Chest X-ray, PA view. Patient: 25 years old, sex M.
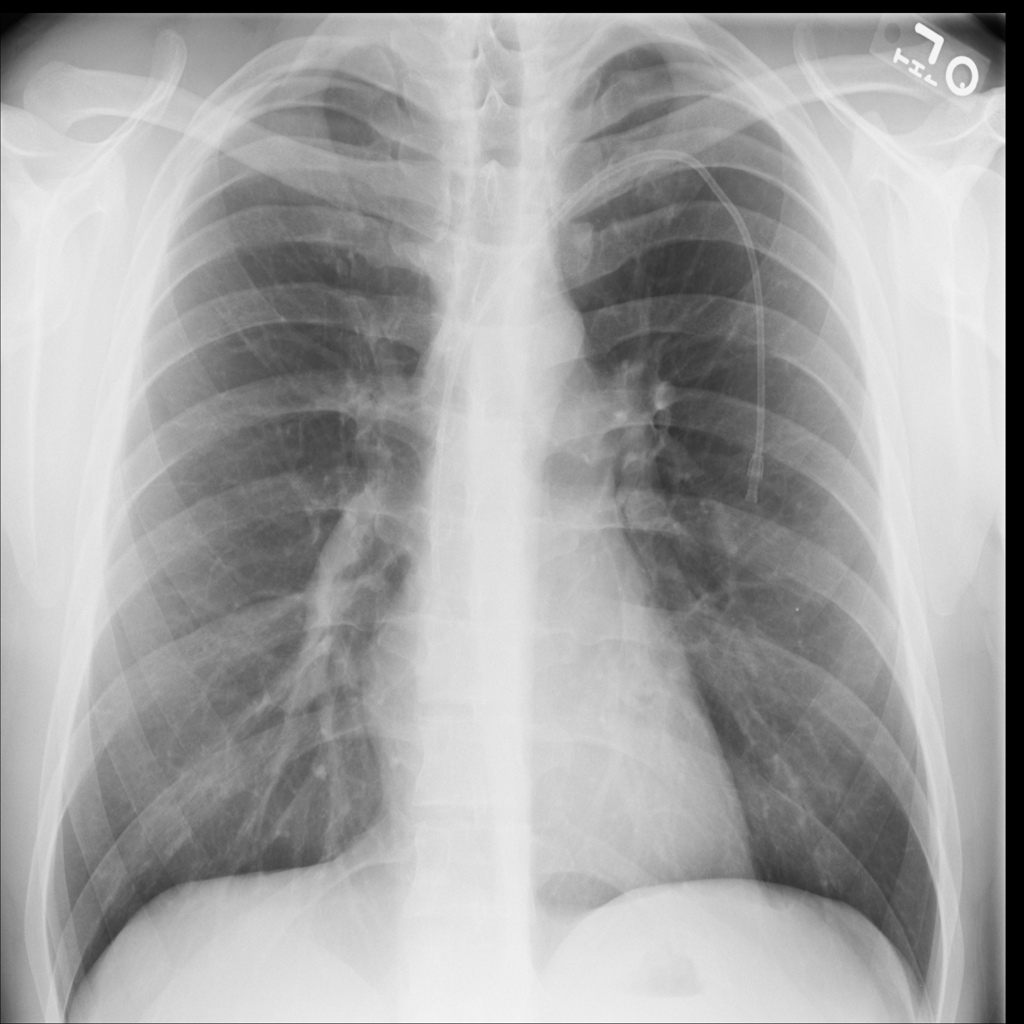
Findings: No Finding